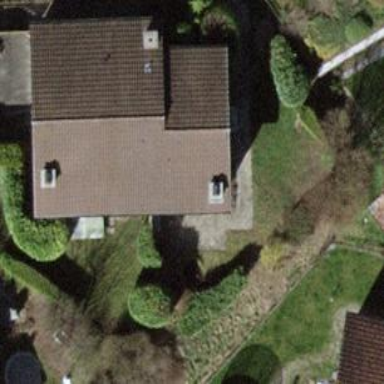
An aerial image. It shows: Detached building.